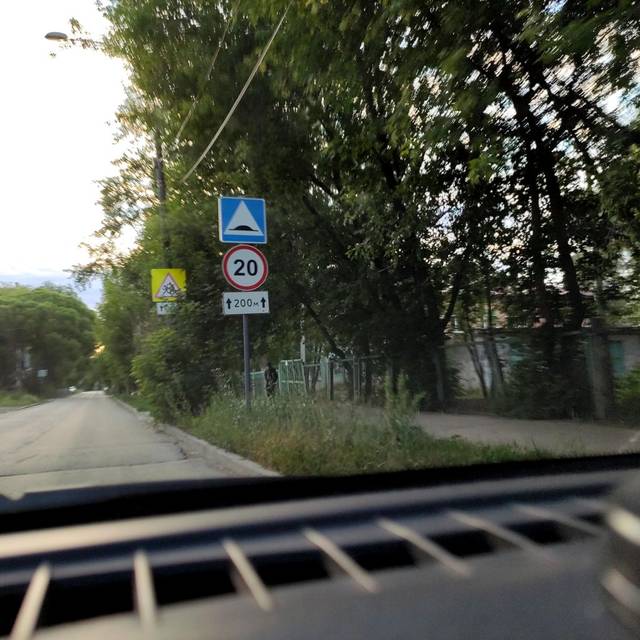
Region: Russia
Coordinates: 57.975, 56.239